Question: I was develop ADF Mobile Application that using Service Interface generate from original web project as web service.
- -
As only find is basic operation, that seems required "findCriteria" and "findControl" parameter(as seen in "Panel From layout" generated in AMX Page)
After drag generate form view in AMX Page and after to deploy to simulator, I was found pop-up error was said 'Bad Content-Length value' as shown below.
How can I fix this problem ? as I using HTTP Analyzer and didn't found any request from ADF Mobile Application

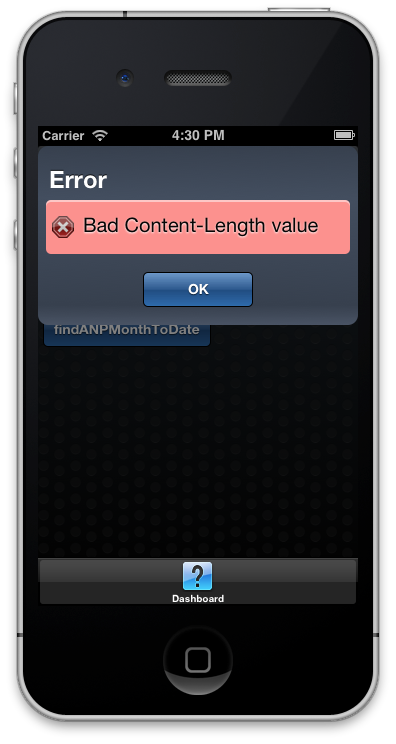
Answer: Gratefully, I was figured out the problem with "console" for logging and found adf mobile was using my OSX proxy setting rather than using configured proxy setting in jDeveloper.
'''
08.03.13 14:12:41,423 iDash2[3625]: All System Proxy Settings = {
ExceptionsList = (
"*.local",
"169.254/16"
);
FTPPassive = 1;
HTTPEnable = 1;
HTTPPort = 80;
HTTPProxy = "144.1.100.xxx";
HTTPSEnable = 1;
HTTPSPort = 80;
HTTPSProxy = "144.1.100.xxx";
HTTPSUser = xxx;
HTTPUser = xxx;
"__SCOPED__" = {
en0 = {
ExceptionsList = (
"*.local",
"169.254/16"
);
FTPPassive = 1;
HTTPEnable = 1;
HTTPPort = 80;
HTTPProxy = "144.1.100.xxx";
HTTPSEnable = 1;
HTTPSPort = 80;
HTTPSProxy = "144.1.100.xxx";
HTTPSUser = xxxx;
HTTPUser = xxx;
};
};
}
'''
So adding current ip address into exception list in OSX Network Setting will be solved this problem.
Notes : My current development machine is connect in company network that applied every client using proxy to connect anything.